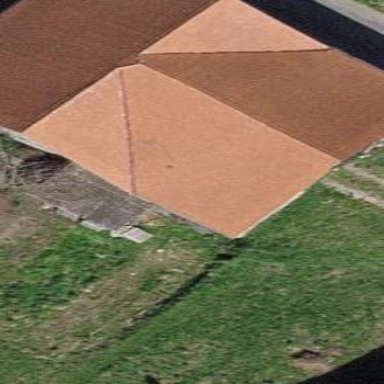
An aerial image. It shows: Farm building.